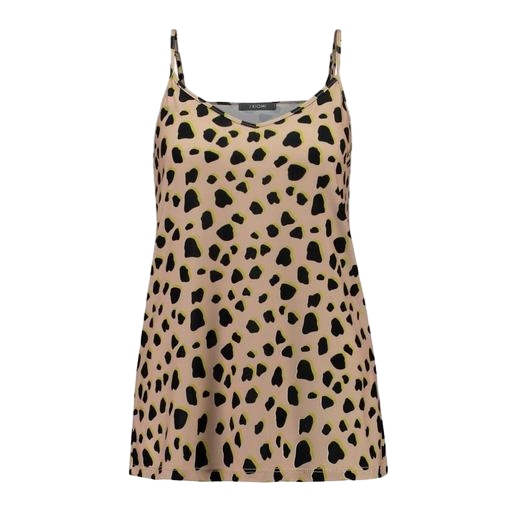
ambika jurk panter, leopard skin print tank top, multicolor scoop back cami top animal print, white background